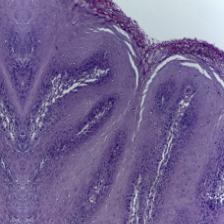
Diagnosis: OSCC